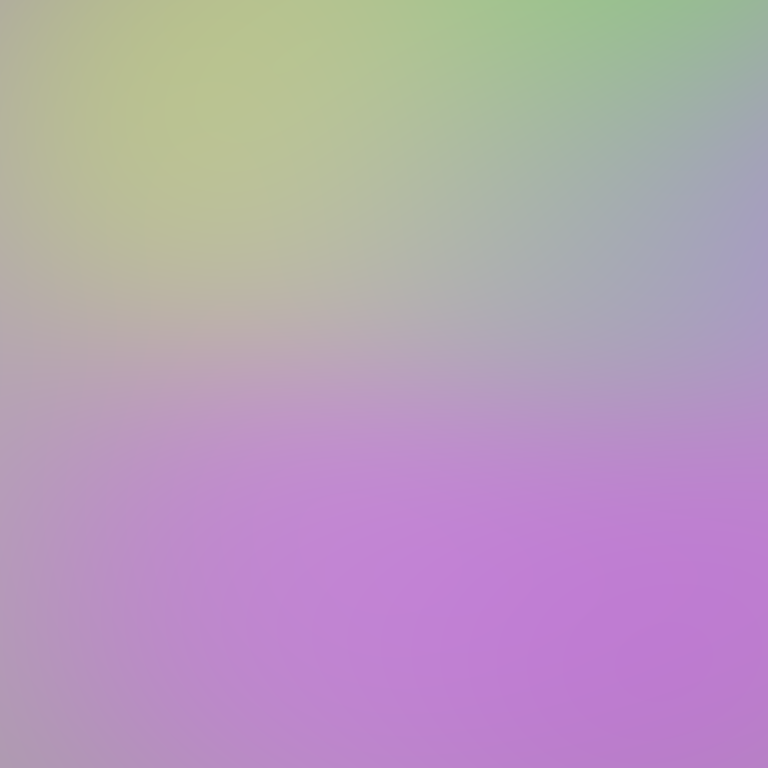
Abstract light effect, smooth gradient from soft lavender to pale green, serene atmosphere, diffuse light, no room, no furniture, no objects.